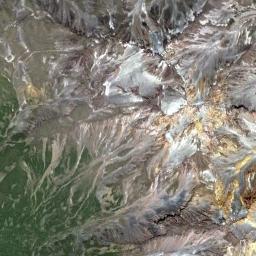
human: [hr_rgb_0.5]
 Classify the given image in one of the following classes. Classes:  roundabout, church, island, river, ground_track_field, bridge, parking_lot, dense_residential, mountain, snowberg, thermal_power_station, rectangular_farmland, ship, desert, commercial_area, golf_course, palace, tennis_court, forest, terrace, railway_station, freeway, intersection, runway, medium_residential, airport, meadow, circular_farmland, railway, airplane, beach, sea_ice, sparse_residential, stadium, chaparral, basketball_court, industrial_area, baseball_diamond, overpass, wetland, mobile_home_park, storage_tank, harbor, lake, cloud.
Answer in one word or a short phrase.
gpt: snowberg